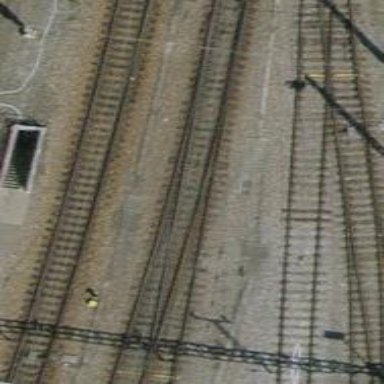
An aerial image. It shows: Railway yard with one track. The railway is electrified with contact line.